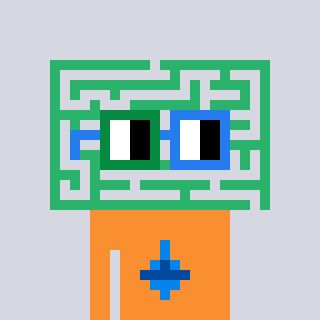
a pixel art character with square green and blue glasses, a maze-shaped head and a orange-colored body on a cool background